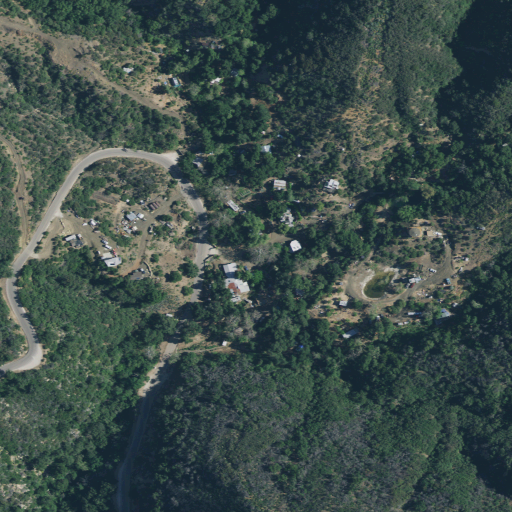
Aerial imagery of plain(s) in California named Flores Flat containing mixed forest, shrub, evergreen forest, open development, grassland, and low intensity development